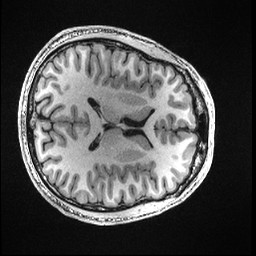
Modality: T1w
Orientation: axial
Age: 26
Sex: male
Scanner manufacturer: ge
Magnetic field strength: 3 T
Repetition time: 0.008096 s
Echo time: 0.003548 s